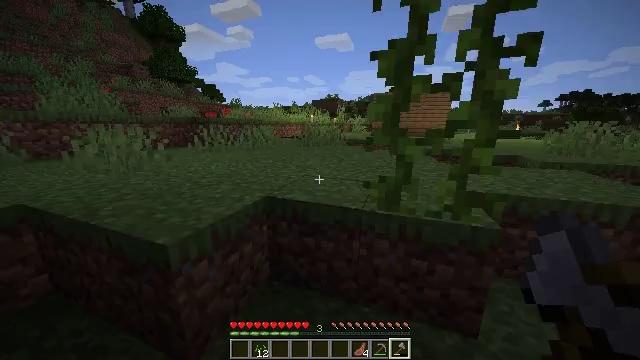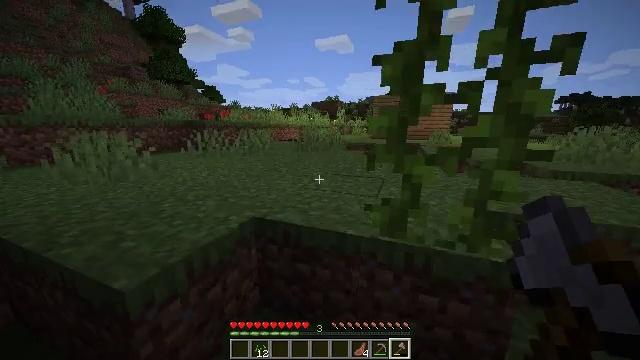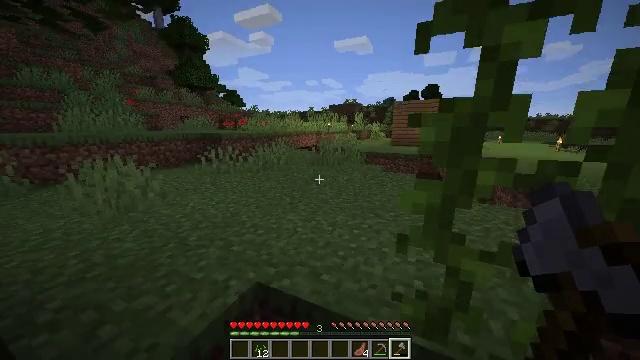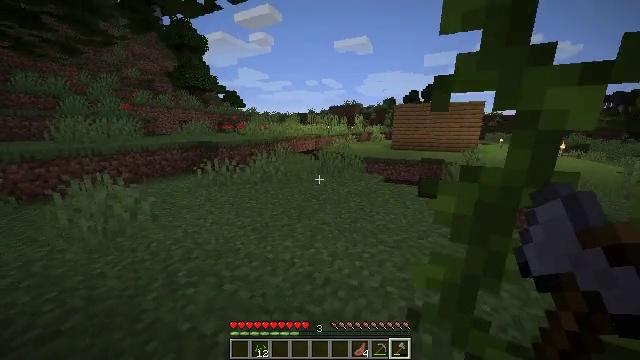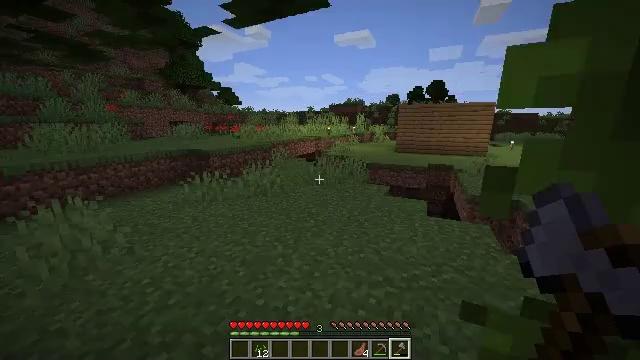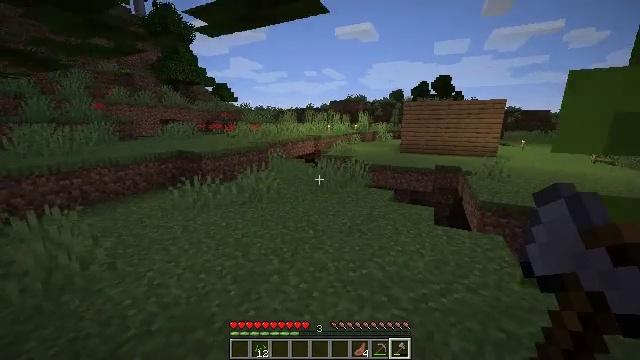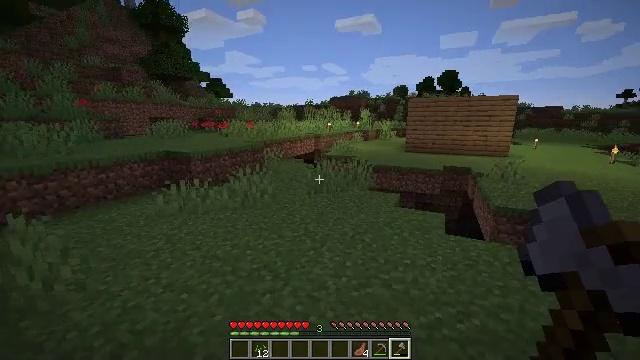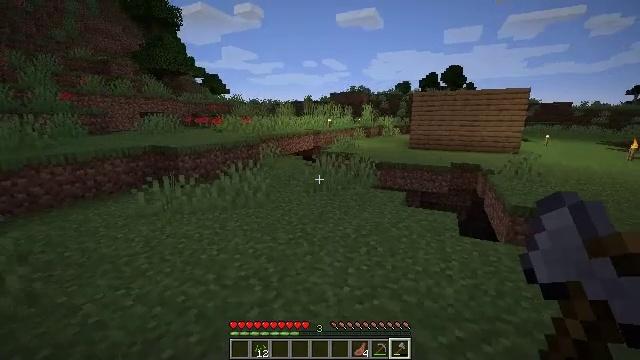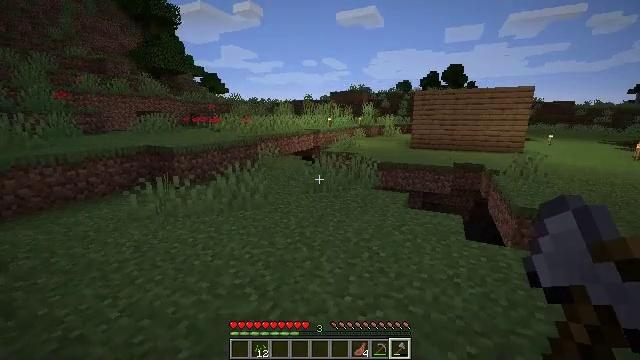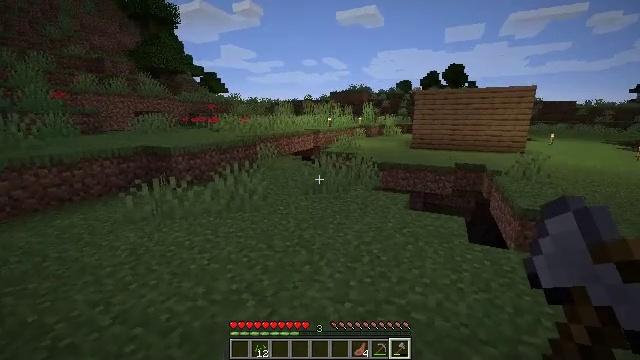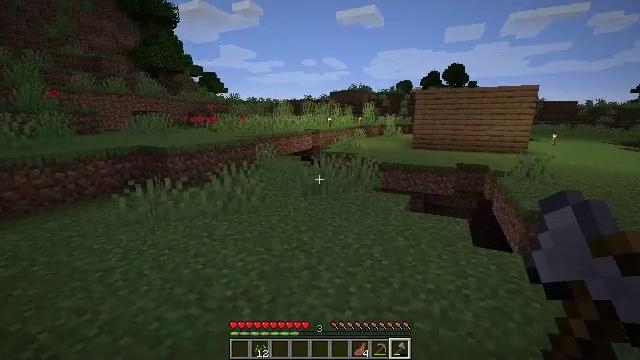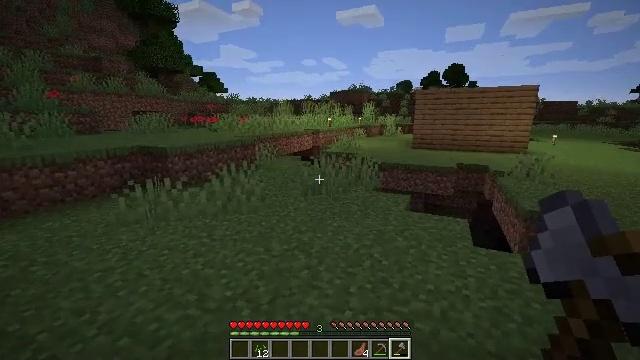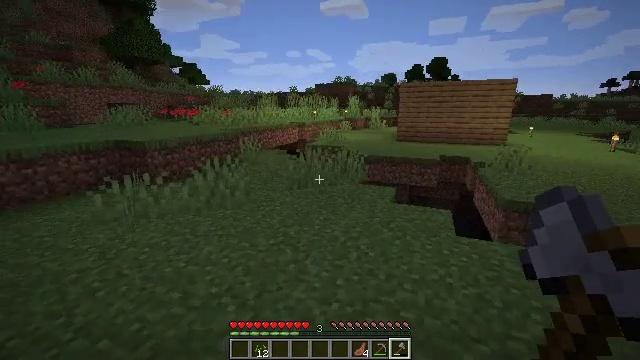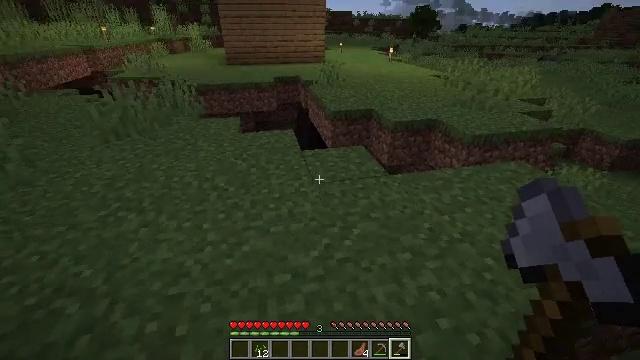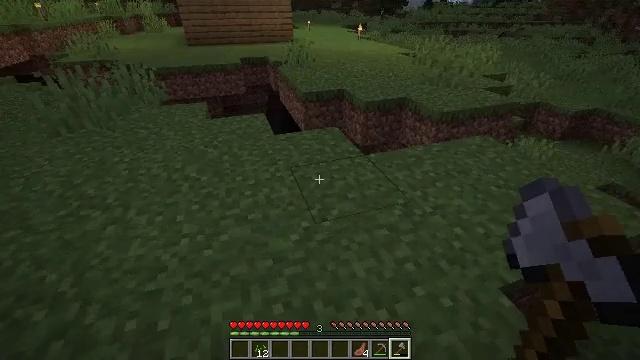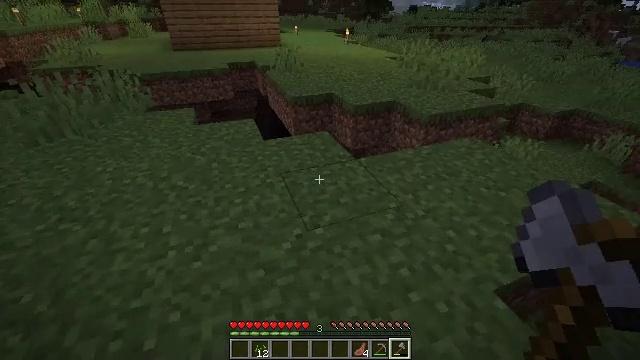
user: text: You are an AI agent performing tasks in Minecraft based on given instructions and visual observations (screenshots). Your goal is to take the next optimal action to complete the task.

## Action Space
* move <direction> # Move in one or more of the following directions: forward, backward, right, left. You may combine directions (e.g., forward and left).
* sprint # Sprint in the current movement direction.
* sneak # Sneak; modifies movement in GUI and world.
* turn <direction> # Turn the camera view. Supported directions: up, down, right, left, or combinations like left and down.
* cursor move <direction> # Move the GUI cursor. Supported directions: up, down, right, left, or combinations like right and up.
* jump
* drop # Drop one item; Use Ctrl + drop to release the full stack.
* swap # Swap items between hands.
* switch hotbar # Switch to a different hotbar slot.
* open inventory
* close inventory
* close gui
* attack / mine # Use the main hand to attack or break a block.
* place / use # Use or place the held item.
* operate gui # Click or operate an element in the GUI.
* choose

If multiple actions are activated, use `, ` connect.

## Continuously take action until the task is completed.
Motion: motion action
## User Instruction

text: Open the crafting table and craft an oak pressure plate with oak planks.
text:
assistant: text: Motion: move forward, sprint, jump
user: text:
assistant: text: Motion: move forward, sprint, turn left, jump
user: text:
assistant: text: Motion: no_op
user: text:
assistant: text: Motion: no_op
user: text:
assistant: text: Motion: no_op
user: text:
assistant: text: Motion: no_op
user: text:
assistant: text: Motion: no_op
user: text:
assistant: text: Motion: no_op
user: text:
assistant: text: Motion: no_op
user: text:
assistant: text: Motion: no_op
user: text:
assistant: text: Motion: no_op
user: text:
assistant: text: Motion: turn right and down
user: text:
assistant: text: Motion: turn right and down
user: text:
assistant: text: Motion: turn right and down
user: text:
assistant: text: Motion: move forward, turn right
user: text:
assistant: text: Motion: move forward
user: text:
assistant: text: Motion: move forward
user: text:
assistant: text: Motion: move forward
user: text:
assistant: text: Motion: move forward
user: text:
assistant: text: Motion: move forward
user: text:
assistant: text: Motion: move forward
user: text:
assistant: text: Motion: move forward
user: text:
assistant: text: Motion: move forward, turn down
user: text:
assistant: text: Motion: move forward
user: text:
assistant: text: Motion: move forward
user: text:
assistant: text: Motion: move forward
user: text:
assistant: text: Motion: move forward
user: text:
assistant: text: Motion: no_op
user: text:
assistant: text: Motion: no_op
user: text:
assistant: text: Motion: no_op